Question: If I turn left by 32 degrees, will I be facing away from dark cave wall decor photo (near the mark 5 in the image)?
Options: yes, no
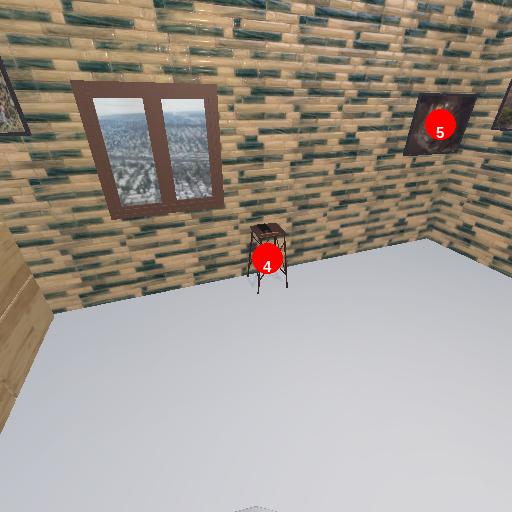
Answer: yes